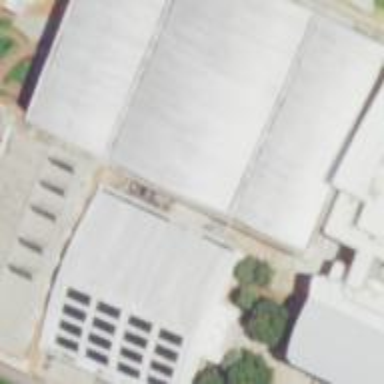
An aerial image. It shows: Commercial building.